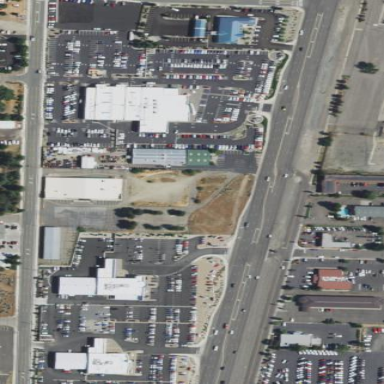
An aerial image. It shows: Retail area.